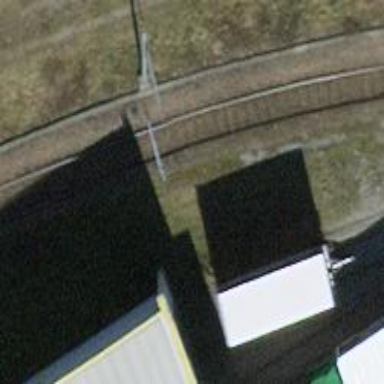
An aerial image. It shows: Rail spur service.